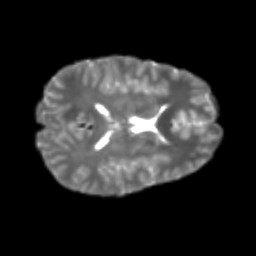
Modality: T2w
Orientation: axial
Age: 21
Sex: male
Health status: healthy
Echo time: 0.074 s